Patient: sex M, age 47
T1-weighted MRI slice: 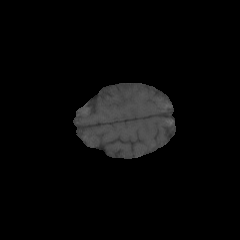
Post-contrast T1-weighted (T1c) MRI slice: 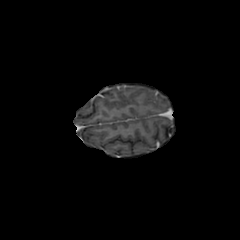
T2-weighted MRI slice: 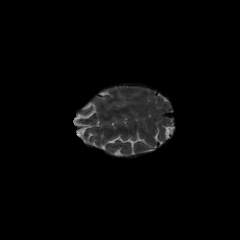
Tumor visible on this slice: no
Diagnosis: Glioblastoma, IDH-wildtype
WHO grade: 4